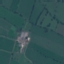
Land use / land cover class: Pasture